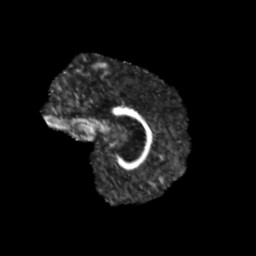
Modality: FA
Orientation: sagittal
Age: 11
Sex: female
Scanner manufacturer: siemens
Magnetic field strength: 3 T
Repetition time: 3.8 s
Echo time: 0.07 s